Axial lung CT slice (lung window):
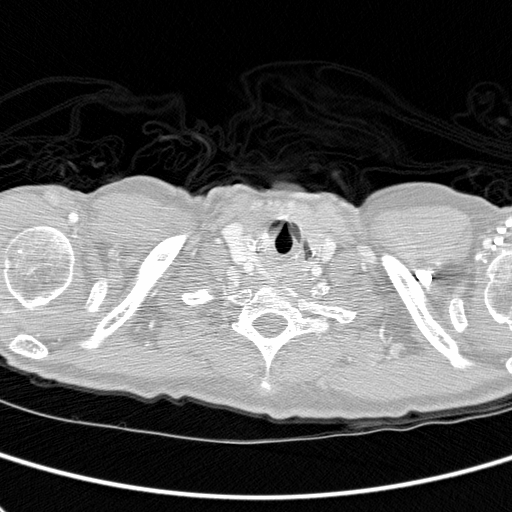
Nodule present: no